Question: I have one HTML 'form' containing text boxes, here we showing some placeholders(default text).
As per the requiremnet default text showing as center align.Once we center aligned the cursor also showing center itself.Is there any solution for showing cursor for starting itself(left alignment) and placeholder for center alignment.
Placeholder and cursor alignment

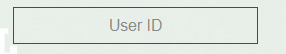
Answer: You can override it by jquery
'''
<script>
$(function () {
$('#inputId').focus(function () {
$(this).css('text-align', 'left');
}).blur(function () {
$(this).css('text-align', 'center');
});
});
</script>
'''